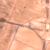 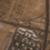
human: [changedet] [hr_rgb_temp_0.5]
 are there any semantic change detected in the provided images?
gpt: The desert area below the horizontal road was urbanized.